Here is the raw acceleration-versus-time signal recorded on a bearing housing. Determine the bearing's health state. Answer with exactly one of: normal, inner_race, outer_race, ball.
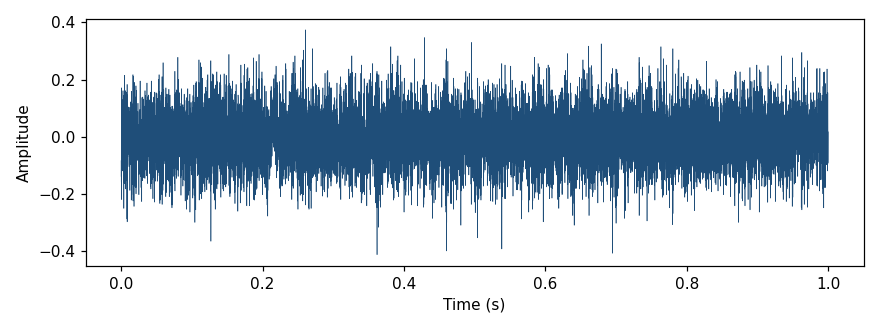
Answer: outer_race